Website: apple
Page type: billing-address
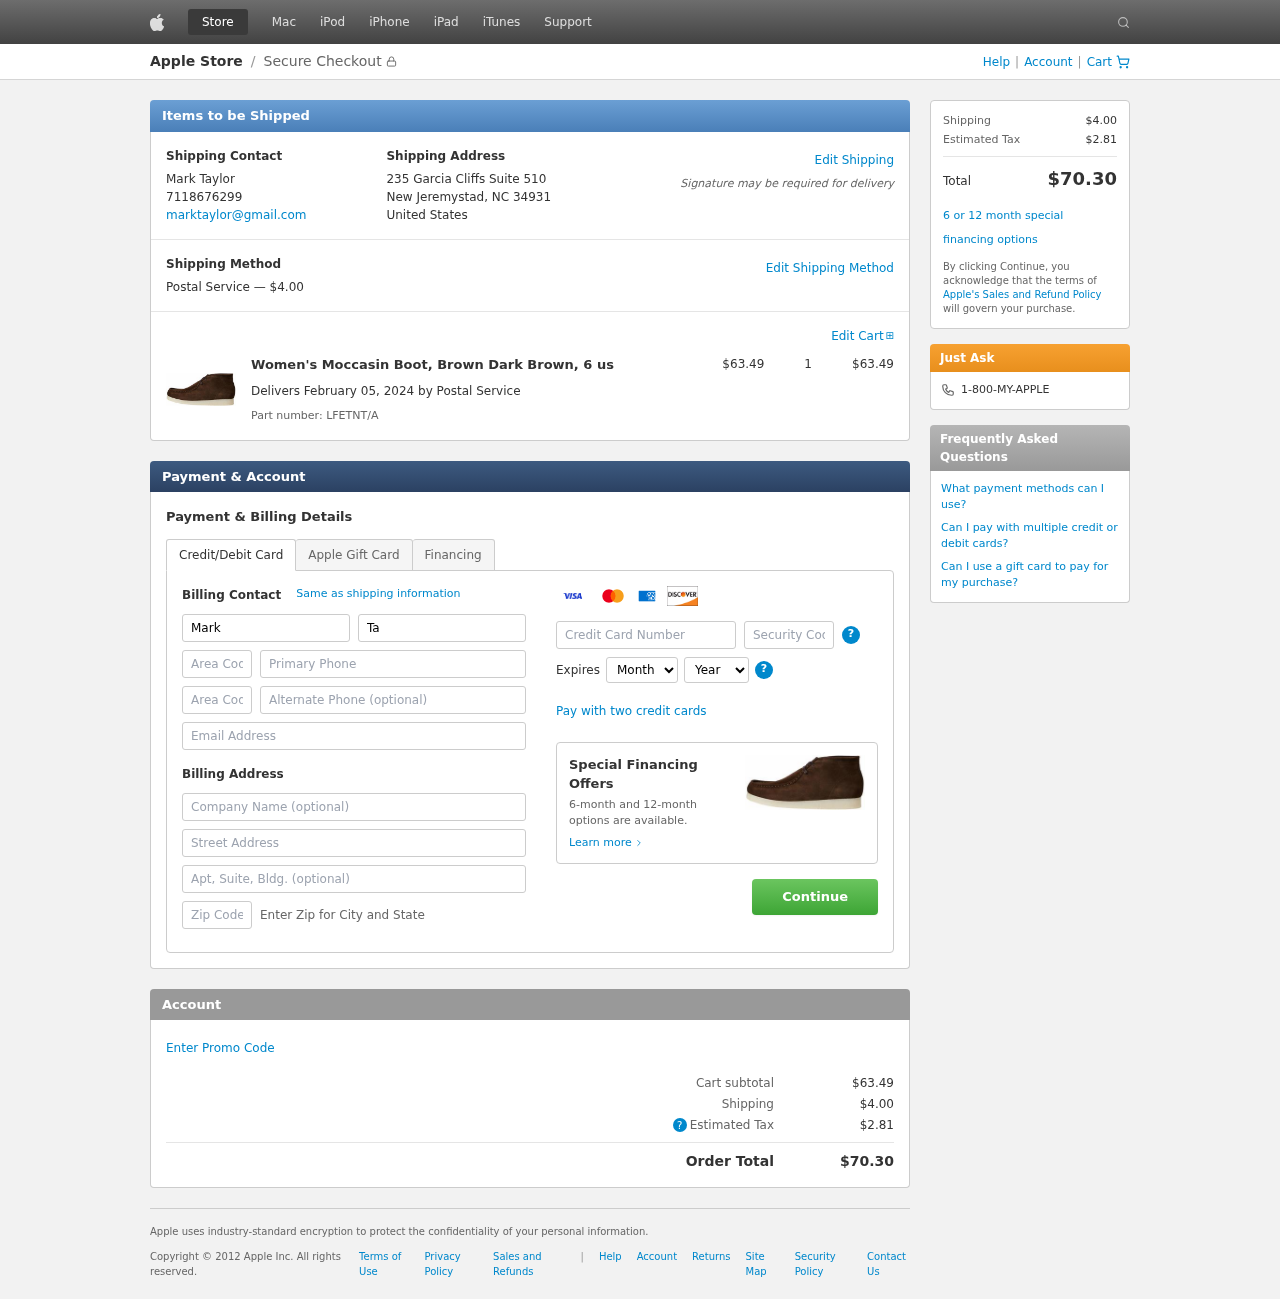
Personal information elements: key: PII_CARD_CVV
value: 944
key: PII_CARD_EXPIRY_MONTH
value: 02
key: PII_CARD_EXPIRY_YEAR
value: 27
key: PII_CARD_NUMBER
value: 4087 5552 4096 0402
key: PII_CITY_STATE_ZIP
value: New Jeremystad, NC 34931
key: PII_COMPANY
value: Young, Perkins and Clark
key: PII_COUNTRY
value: United States
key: PII_EMAIL
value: marktaylor@gmail.com
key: PII_FIRSTNAME
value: Mark
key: PII_FULLNAME
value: Mark Taylor
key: PII_LASTNAME
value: Taylor
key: PII_PHONE
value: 7118676299
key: PII_PHONE_AREA
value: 711
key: PII_STREET
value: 235 Garcia Cliffs Suite 510
Product elements: key: PRODUCT1_NAME
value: Women's Moccasin Boot, Brown Dark Brown, 6 us
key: PRODUCT1_PRICE
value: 63.49
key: PRODUCT1_QUANTITY
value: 1
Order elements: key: ORDER_SHIPPING_COST
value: $4.00
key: ORDER_SUBTOTAL
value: $63.49
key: ORDER_DELIVERY_DATE
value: February 05, 2024
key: ORDER_PART_NUMBER
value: LFETNT/A
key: ORDER_TAX
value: $2.81
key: ORDER_TOTAL
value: $70.30